Question: I'm using an ODBC connection to retrieve data on a Windows Server. After upgrading PHP from 5.4 to 5.6 (as well as on 5.5) all varchar fields seem to be returning random uninitialized memory, although the string length does match that of the field being queried.
For example, a query returning the string "Test.txt" in 5.4 returns the following in 5.5+:

I've compared my 'php.ini' settings between the two versions and they seem to be identical in terms of what's being specific related to charsets and ODBC settings.
I can run both versions side by side on the same ODBC resource at the same time and get these results. Non-varchar fields like dates and integers are printing correctly. I'm simply running the x86 thread safe 'php.exe' executable downloaded from <URL> for 5.4, 5.5, and 5.6.
What else can I configure to try and resolve this?
I'm using the Unified ODBC functions like so:
'''
$o = odbc_connect("Driver=MMODBC;Server=localhost;Database=odbc_mapping;", [user], [pass]);
$r = odbc_exec($o, "SELECT * FROM Table");
while (odbc_fetch_row($r)) {
print odbc_result($r, 1);
}
'''
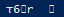
Answer: There are a handful of bugs at <URL> versions of php. That appears to be what's happening in this case, or some variant therein.